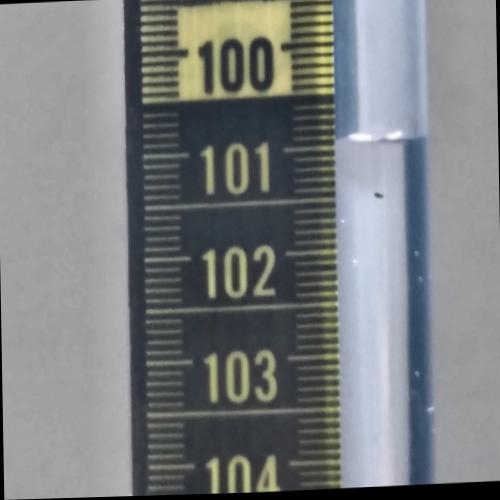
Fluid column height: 101.0 cm